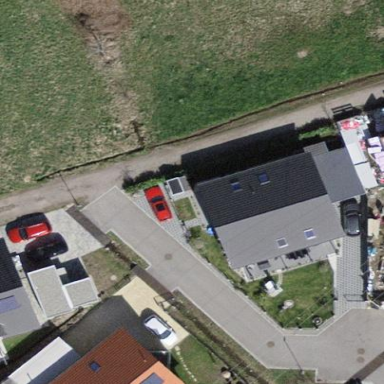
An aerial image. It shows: Detached building with gabled roof.